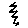
Label: zigzag